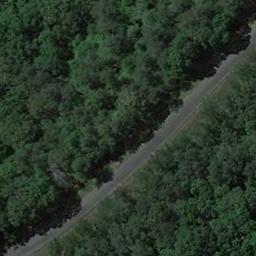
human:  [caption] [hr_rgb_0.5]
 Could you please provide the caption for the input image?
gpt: A curved road passes through the dense forest .

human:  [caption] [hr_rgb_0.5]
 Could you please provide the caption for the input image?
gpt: This is a dense forest .

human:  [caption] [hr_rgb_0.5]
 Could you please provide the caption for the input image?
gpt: A freeway goes through a dense green forest .

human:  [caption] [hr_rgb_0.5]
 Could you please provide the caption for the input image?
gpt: The forest has a lot of dense dark green trees and a road goes through the forest .

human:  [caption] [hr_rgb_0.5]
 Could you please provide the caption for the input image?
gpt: There is a road goes through the forest .